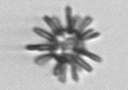
Label: Rhabdolithes